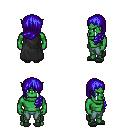
a pixel art fantasy rpg character, male body template, orc, green skin, black cape, teal pants, blue left-swept hairstyle, gray slippers, four views (front, back, left, right), 2x2 character sprite sheet, small pixel art, hard edges, no anti-aliasing